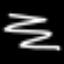
Label: squiggle